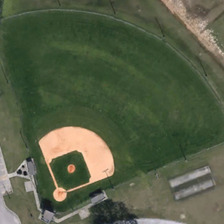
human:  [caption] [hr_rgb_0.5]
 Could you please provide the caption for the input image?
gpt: a baseball field is near a green tree .

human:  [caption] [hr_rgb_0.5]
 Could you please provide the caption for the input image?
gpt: a baseball field is near a green tree .

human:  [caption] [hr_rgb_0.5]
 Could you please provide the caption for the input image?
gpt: a baseball field is near a green tree .

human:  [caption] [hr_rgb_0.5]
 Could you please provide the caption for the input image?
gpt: a baseball field is near a green tree .

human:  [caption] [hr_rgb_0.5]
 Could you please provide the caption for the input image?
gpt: a baseball field is near a green tree .